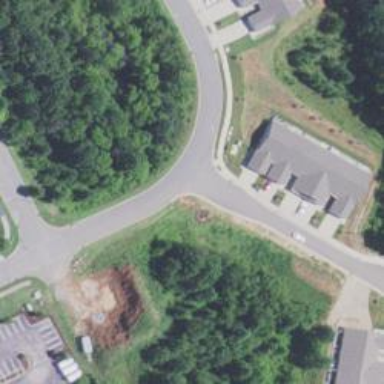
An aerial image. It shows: Driveway leading to service road.